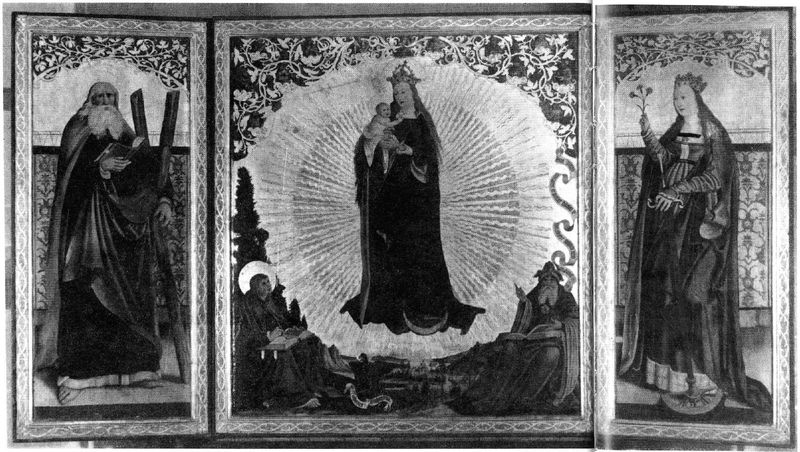
Titel: Altarretabel in der Blasiuskapelle der Severikirche zu Erfurt
Künstler: Peter von Mainz
Standort: Erfurt, St-Severi-Kirche (EU - D - Thüringen)
Schlagwörter: gemälde, gott, frau, bibel, kind, baby, figuren, rad, moses, mondsichel, altar, jesus, heiliger, heilige, heilig, maria, madonna, mutter gottes, altarbild, josef, jesuskind, retabel, andreaskreuz, flügelaltar, strahlenkranz, christophorus, andreas, holztafeln, abfotografiert, 13. jh